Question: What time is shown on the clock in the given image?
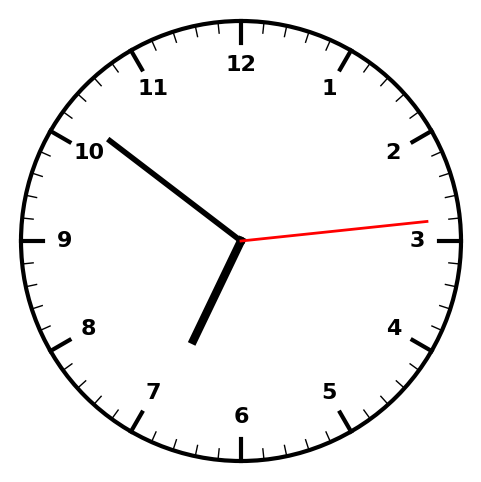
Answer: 06:51:14